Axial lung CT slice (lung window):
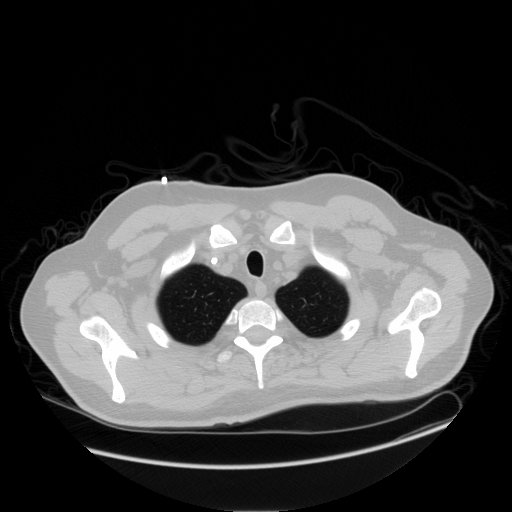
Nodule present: no